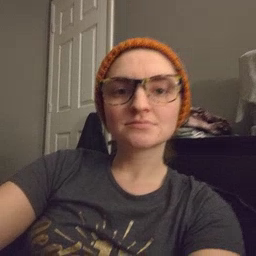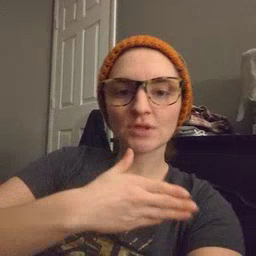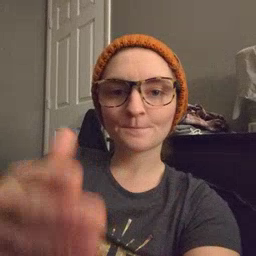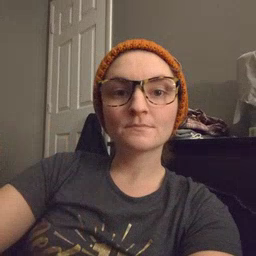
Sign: arm